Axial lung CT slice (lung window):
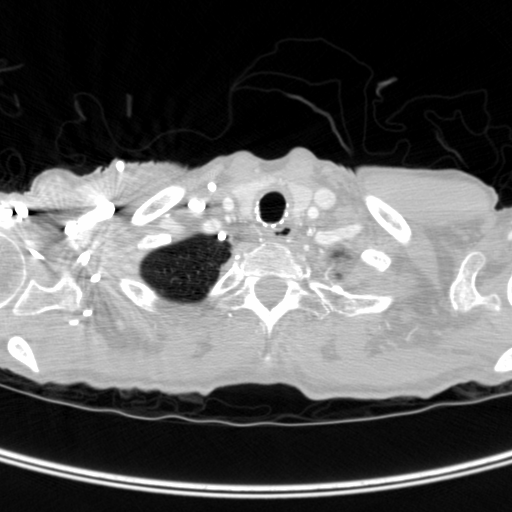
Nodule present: no